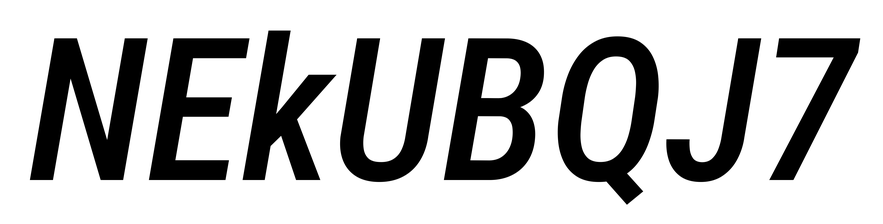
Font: Roboto-Italic_Condensed_Medium_Italic